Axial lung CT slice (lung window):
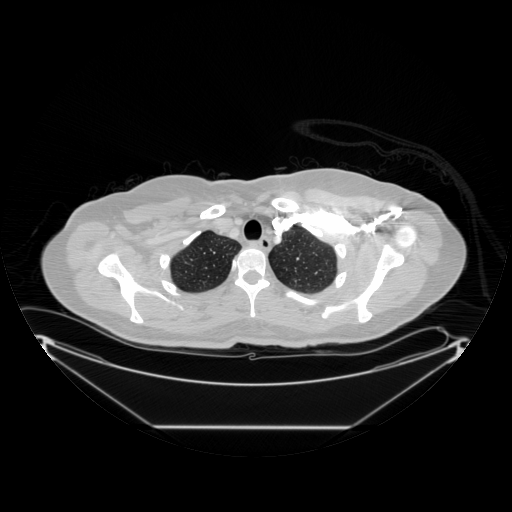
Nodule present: no